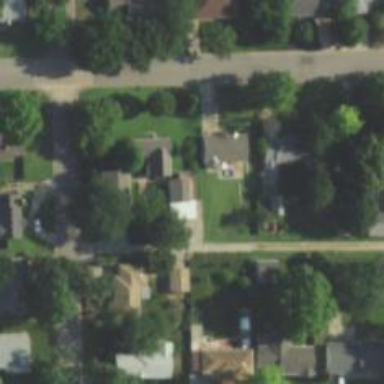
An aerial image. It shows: Alley classified as service road.